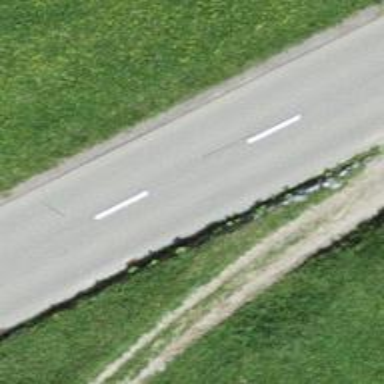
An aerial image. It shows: Tertiary road with asphalt surface and lane markings. There are no sidewalks.